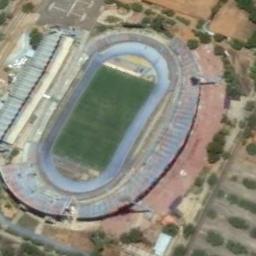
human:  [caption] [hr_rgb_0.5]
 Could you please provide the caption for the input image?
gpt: Oval stadium surrounded by sparse trees .

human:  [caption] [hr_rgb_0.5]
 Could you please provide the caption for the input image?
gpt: The stadium is on the bare land next to some trees .

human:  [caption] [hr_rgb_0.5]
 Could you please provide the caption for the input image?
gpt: There are many trees beside the stadium .

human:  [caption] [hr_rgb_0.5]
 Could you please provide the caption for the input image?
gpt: The stadium's roof has wavy white signs .

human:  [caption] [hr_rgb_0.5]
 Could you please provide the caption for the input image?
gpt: There are some green bushes beside the stadium .